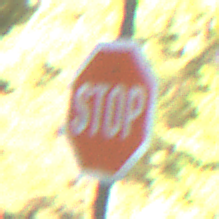
Verkehrszeichen: Stop
Umgebung: Outdoor, Nature
Tageszeit: MorningAfternoon
Wetter: Clear
Licht: Natural
Jahreszeit: NotSpecified
Kontrast: LowContrast